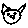
Label: cat